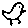
Label: bird